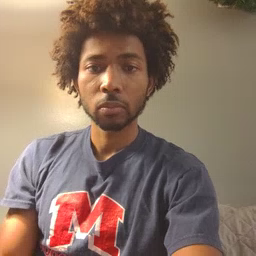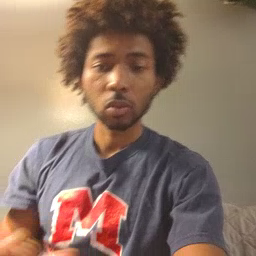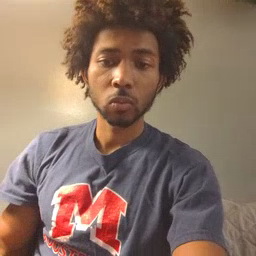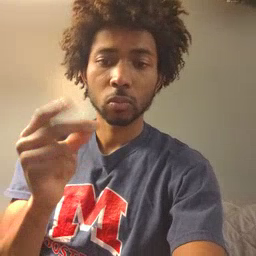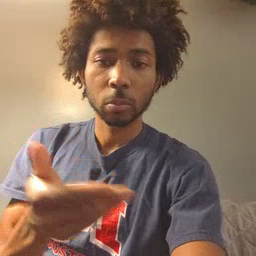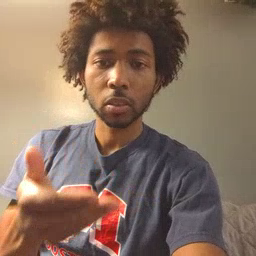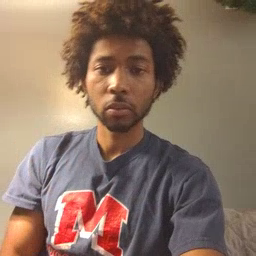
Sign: puppy